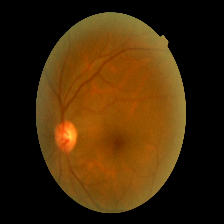
Diabetic retinopathy grade: Mild